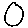
Label: circle